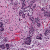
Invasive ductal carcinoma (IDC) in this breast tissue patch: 0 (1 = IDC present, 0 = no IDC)